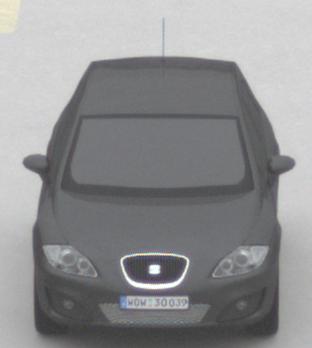
Make: SEAT
Model: Leon 1.4
Detailed model: Leon (1P)
Model produced from: 2009/04
Model produced until: 2010/08
Doors: 5
Color: gray
Road condition: dry road
Daytime: midday
Contrast: low contrast